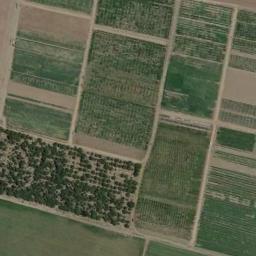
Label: rectangular_farmland